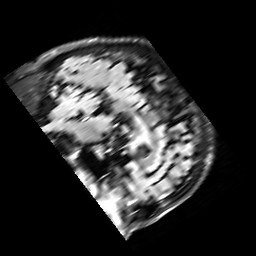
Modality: FLAIR
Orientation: sagittal
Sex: male
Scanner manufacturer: siemens
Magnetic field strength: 3 T
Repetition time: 10 s
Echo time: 0.09 s